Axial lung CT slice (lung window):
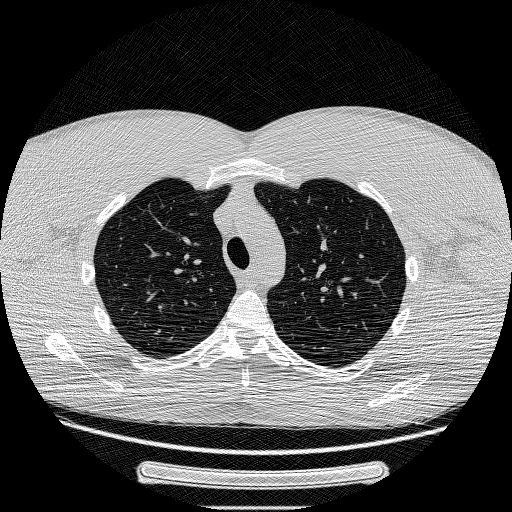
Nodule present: no